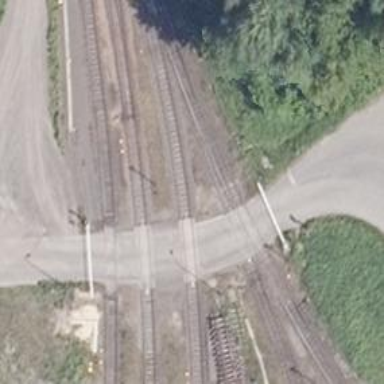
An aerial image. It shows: Level crossing along the railway.